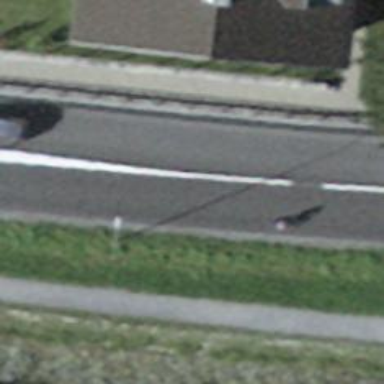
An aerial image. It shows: Primary road with asphalt surface.